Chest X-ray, PA view. Patient: 78 years old, sex M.
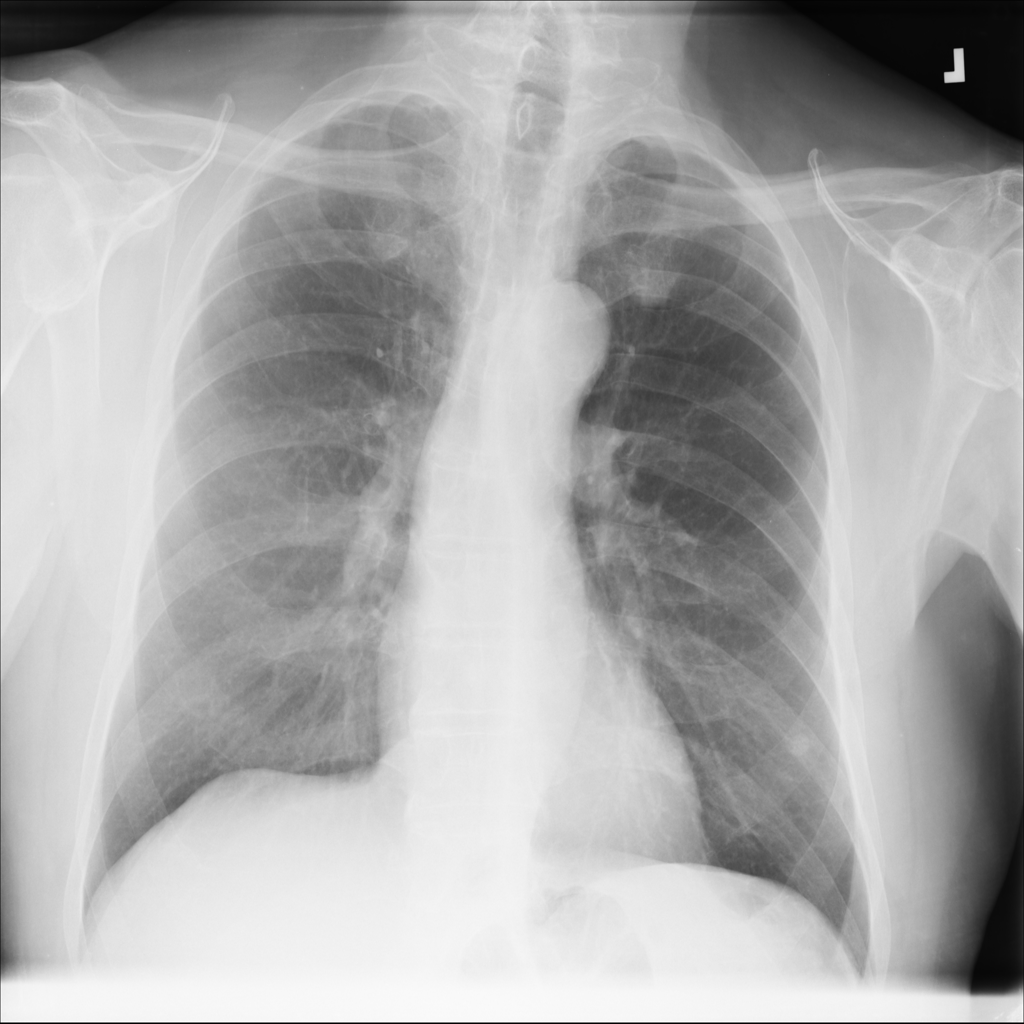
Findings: Nodule